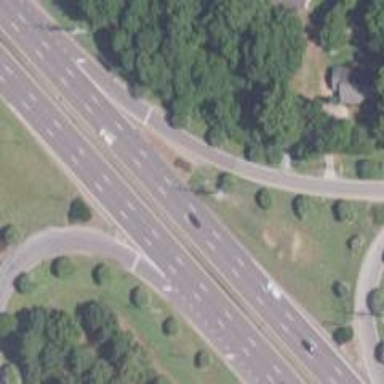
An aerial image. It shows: Trunk link highway.